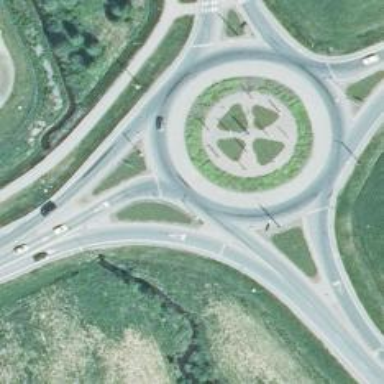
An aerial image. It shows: Roundabout on trunk road with asphalt surface.